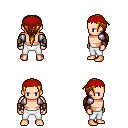
a pixel art fantasy rpg character, male body template, human, light skin, steel arm armor, white pants, blonde ponytail hairstyle, red bandana, leather bracers, four views (front, back, left, right), 2x2 character sprite sheet, small pixel art, hard edges, no anti-aliasing